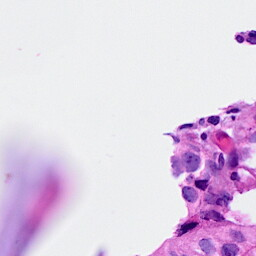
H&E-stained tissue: Breast